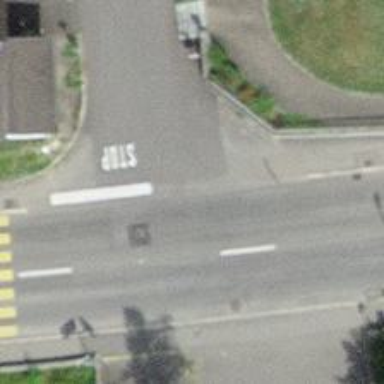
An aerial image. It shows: Road with stop sign.